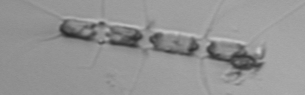
Label: Chaetoceros_didymus